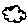
Label: cloud